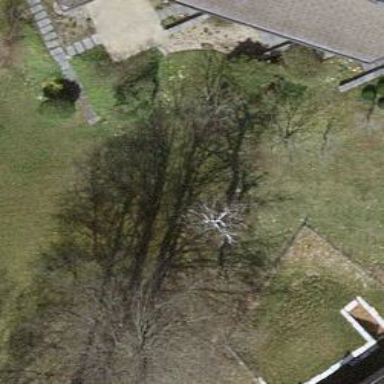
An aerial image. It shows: Garden with deciduous broadleaved trees.